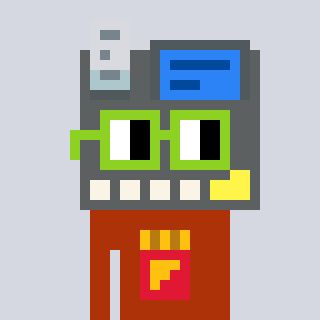
a pixel art character with square light green glasses, a cash register-shaped head and a hotbrown-colored body on a cool background